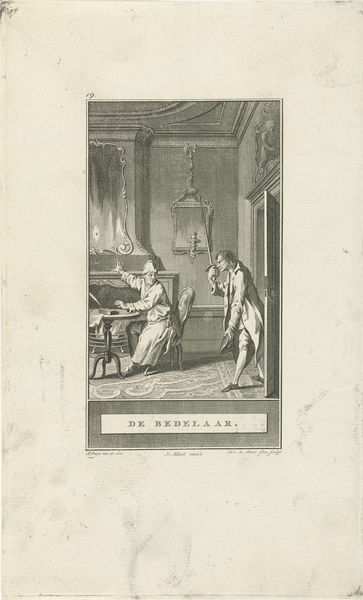
Titel: Bedelaar en de rijke man
Künstler: Noach van der (II) Meer
Standort: Amsterdam
Institution: Rijksmuseum
Schlagwörter: gray, old, homme, assis, chaise, gravure, épée, miroir, cheminée, intérieur, duel, meurtre, porte, tableau, table, glace, bored, debout, deux hommes, weird, légende, assassin, de bedelaar, conflit, usure, man in nightie